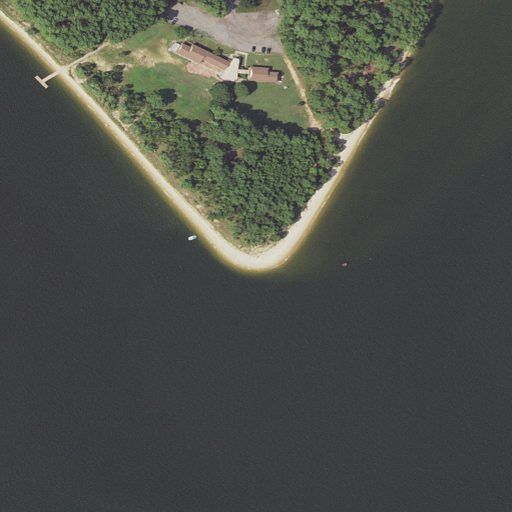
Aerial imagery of cape in Maryland named Drum Point containing open water, herbaceous wetlands, medium intensity development, evergreen forest, low intensity development, open development, high intensity development, barren land, and woody wetlands